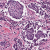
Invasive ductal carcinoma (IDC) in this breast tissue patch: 1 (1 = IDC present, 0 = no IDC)